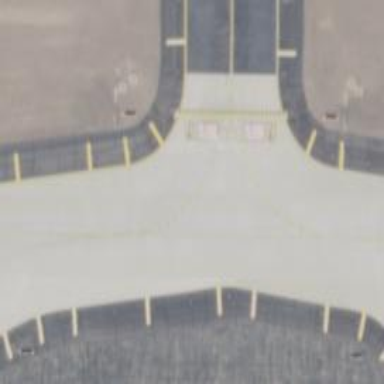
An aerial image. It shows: View of taxiway at the airport.